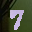
Label: 7